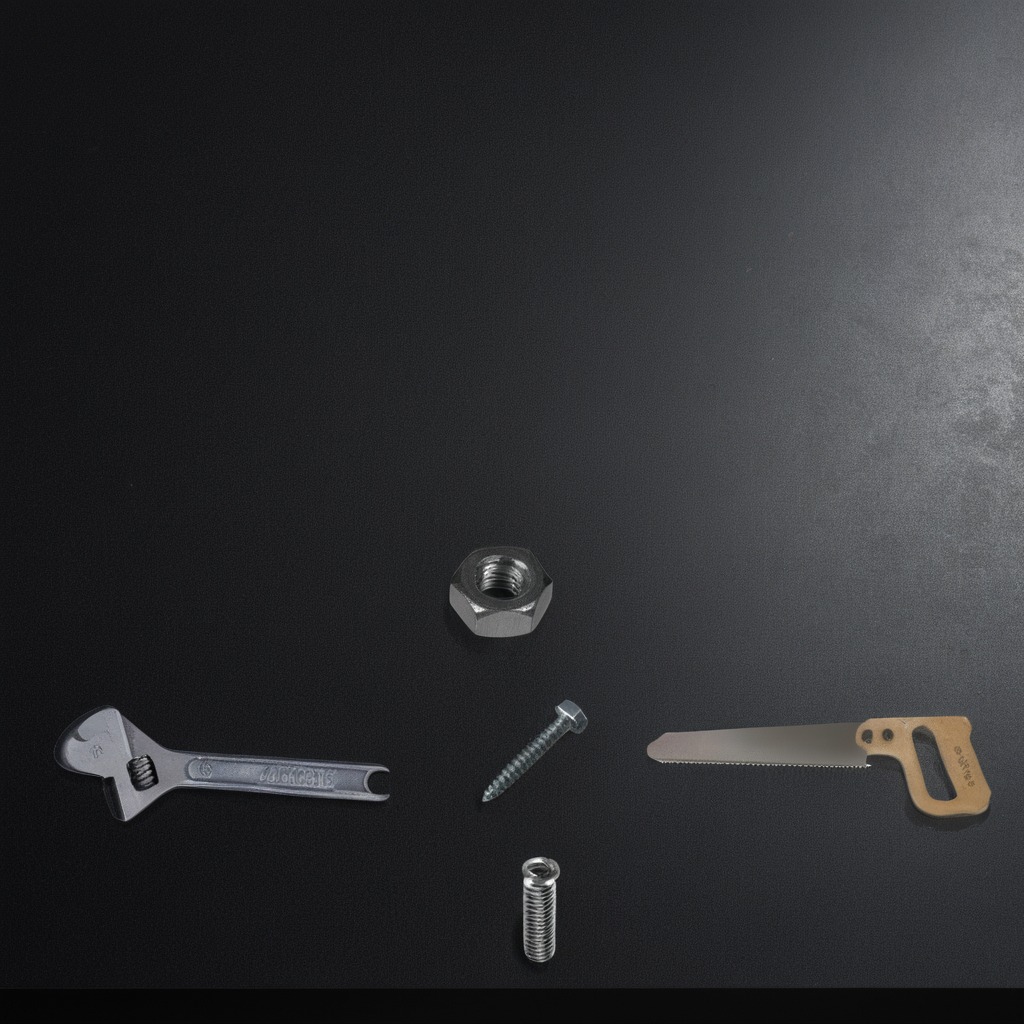
A metal machine screw, a coiled metal spring, a handheld metal saw, a metal nut, and a wrench are lying on the clean granite tabletop covered with a black rubber mat inside a workshop under bright overhead lighting crisp shadows high clarity worn but beneath the mat.